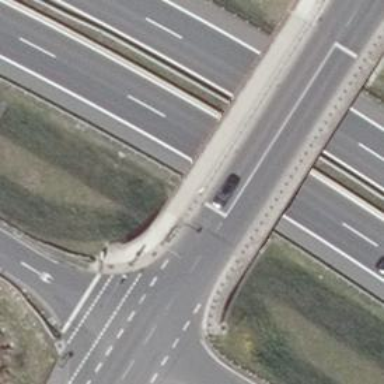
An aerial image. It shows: Concrete bridge over path.